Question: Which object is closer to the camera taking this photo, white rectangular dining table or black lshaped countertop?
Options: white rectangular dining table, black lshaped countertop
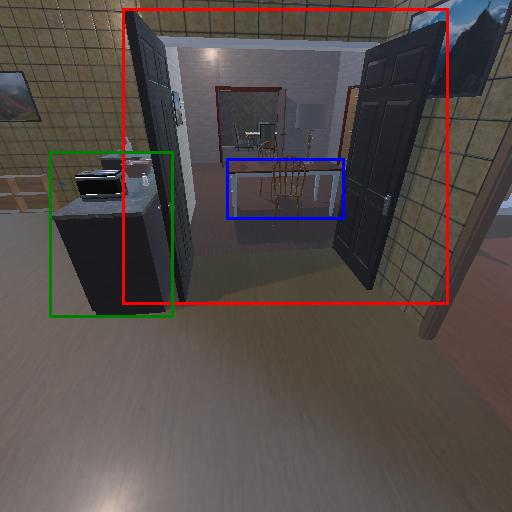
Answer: white rectangular dining table